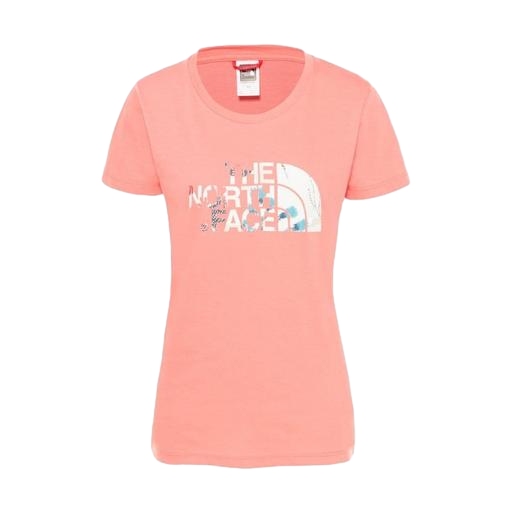
short sleeve half dome tee, graphic short-sleeve tee, pink woman's tee, white background